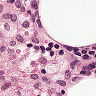
Metastatic tissue present: no